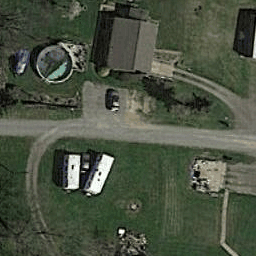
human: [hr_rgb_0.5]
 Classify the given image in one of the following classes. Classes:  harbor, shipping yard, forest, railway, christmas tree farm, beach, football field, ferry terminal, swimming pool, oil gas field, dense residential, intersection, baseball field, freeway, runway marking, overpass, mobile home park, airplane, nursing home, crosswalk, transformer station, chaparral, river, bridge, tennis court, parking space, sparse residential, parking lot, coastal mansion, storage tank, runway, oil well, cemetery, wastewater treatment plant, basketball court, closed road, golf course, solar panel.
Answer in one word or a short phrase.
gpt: sparse residential